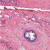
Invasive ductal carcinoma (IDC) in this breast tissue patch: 0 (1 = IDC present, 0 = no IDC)